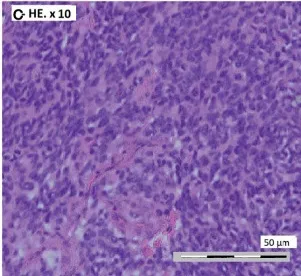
Pathological findings on the tumor. (C) Global value of the proliferation. Hematoxylin-eosin stain, x10 magnification.
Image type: pathology (h&e)